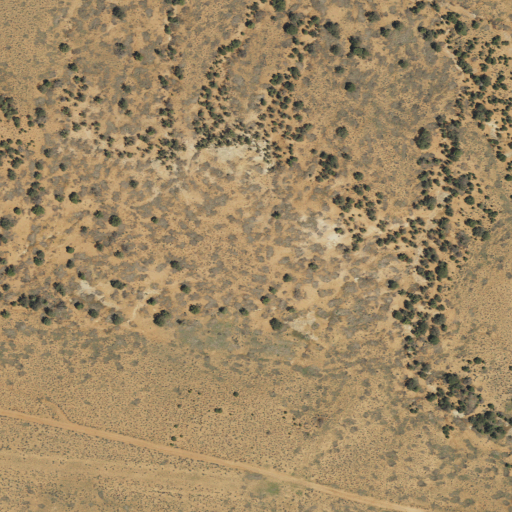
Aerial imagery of cape in Utah named Lean-To Point containing evergreen forest, shrub, and pasture